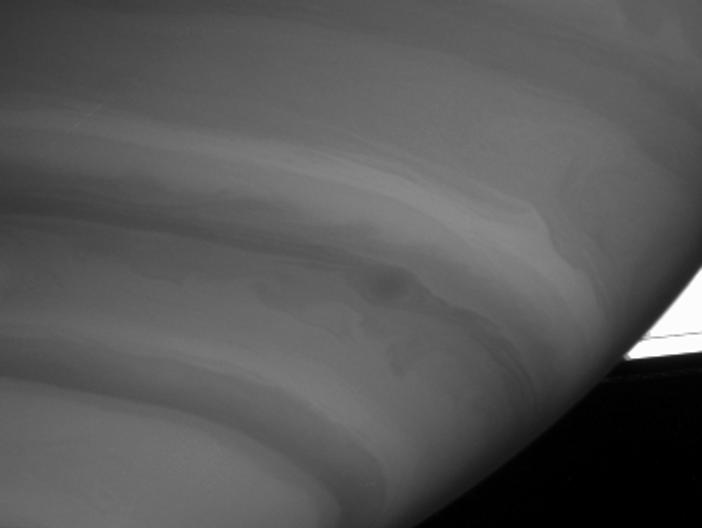
Eye of the Storm Saturn, Cassini-Huygens